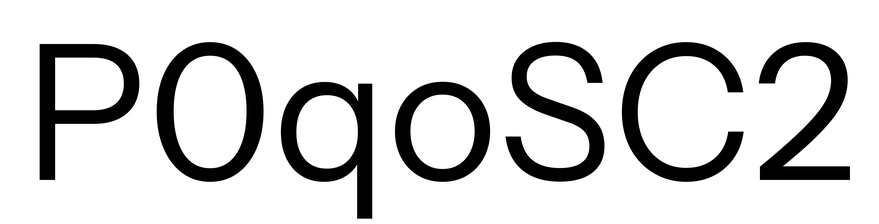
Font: InstrumentSans_Regular